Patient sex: M
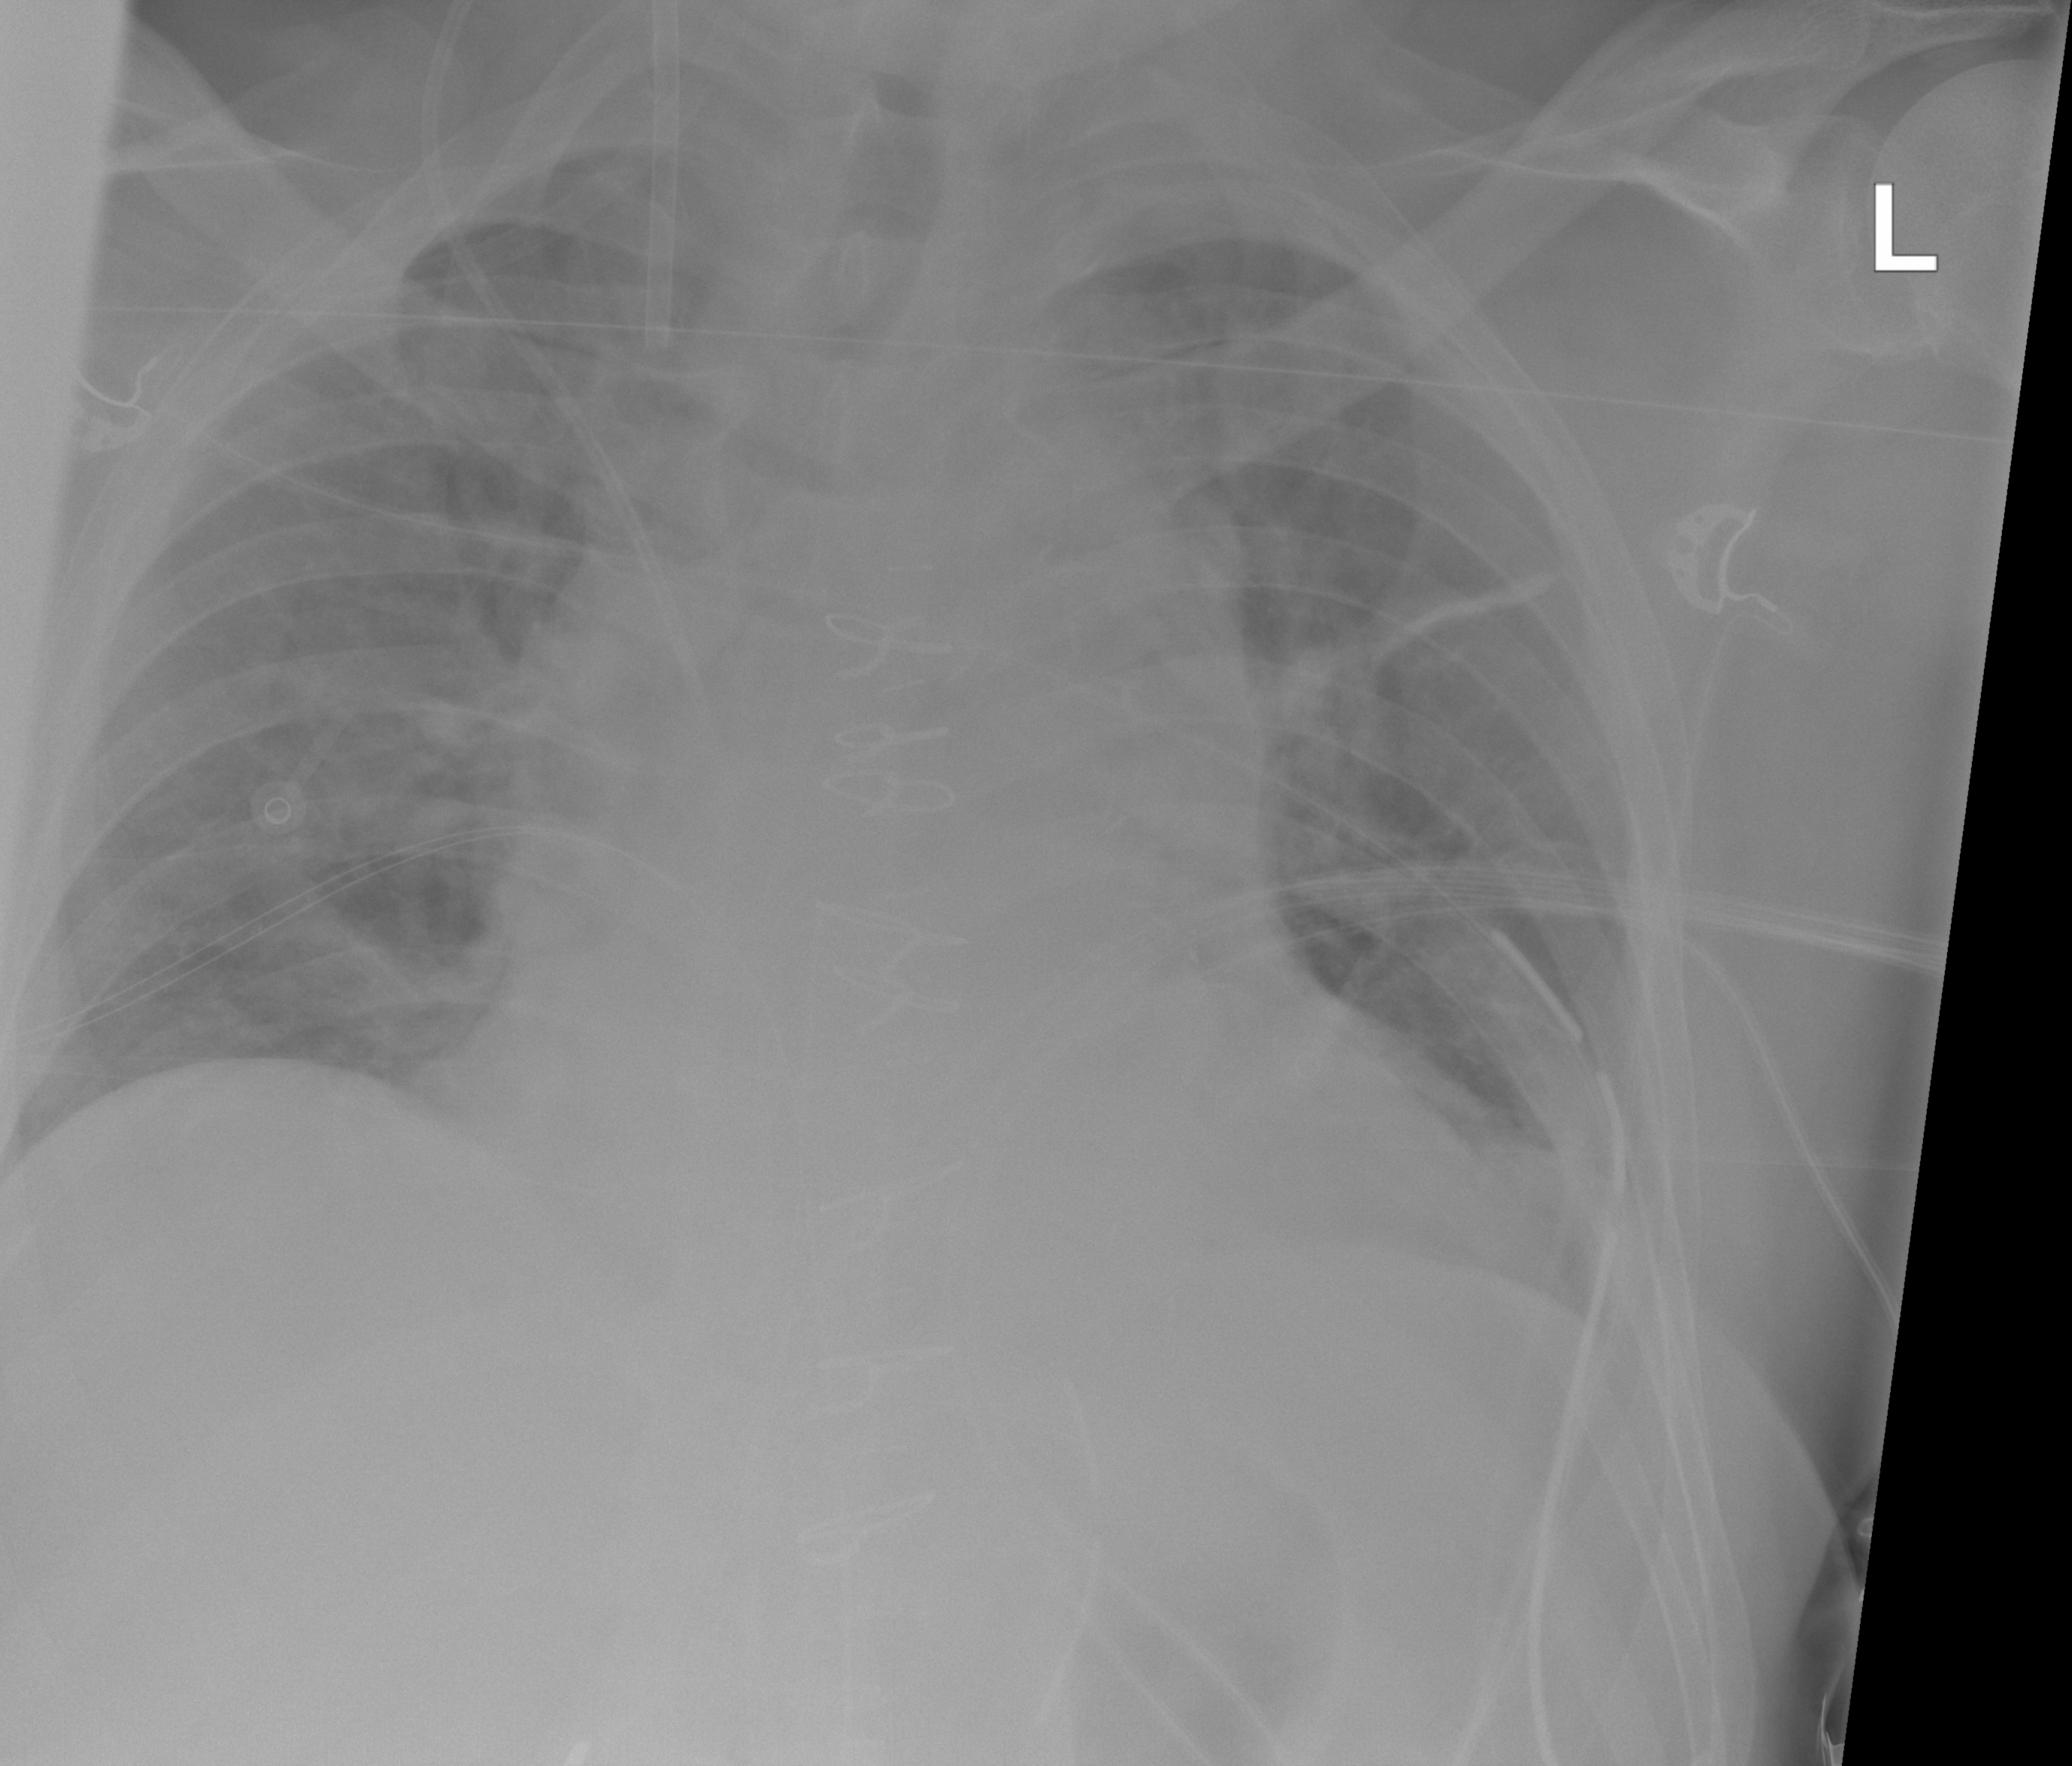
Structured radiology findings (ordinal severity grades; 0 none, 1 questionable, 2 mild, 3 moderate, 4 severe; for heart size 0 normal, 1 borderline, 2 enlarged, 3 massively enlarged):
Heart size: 2
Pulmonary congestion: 2
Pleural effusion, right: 0
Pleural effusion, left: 0
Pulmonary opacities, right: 0
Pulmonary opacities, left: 0
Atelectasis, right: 0
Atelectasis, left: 0